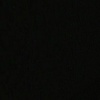
Label: space